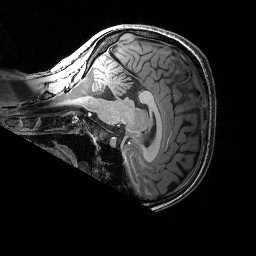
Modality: T1w
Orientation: sagittal
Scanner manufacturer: siemens
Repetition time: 2.25 s
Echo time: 0.00418 s